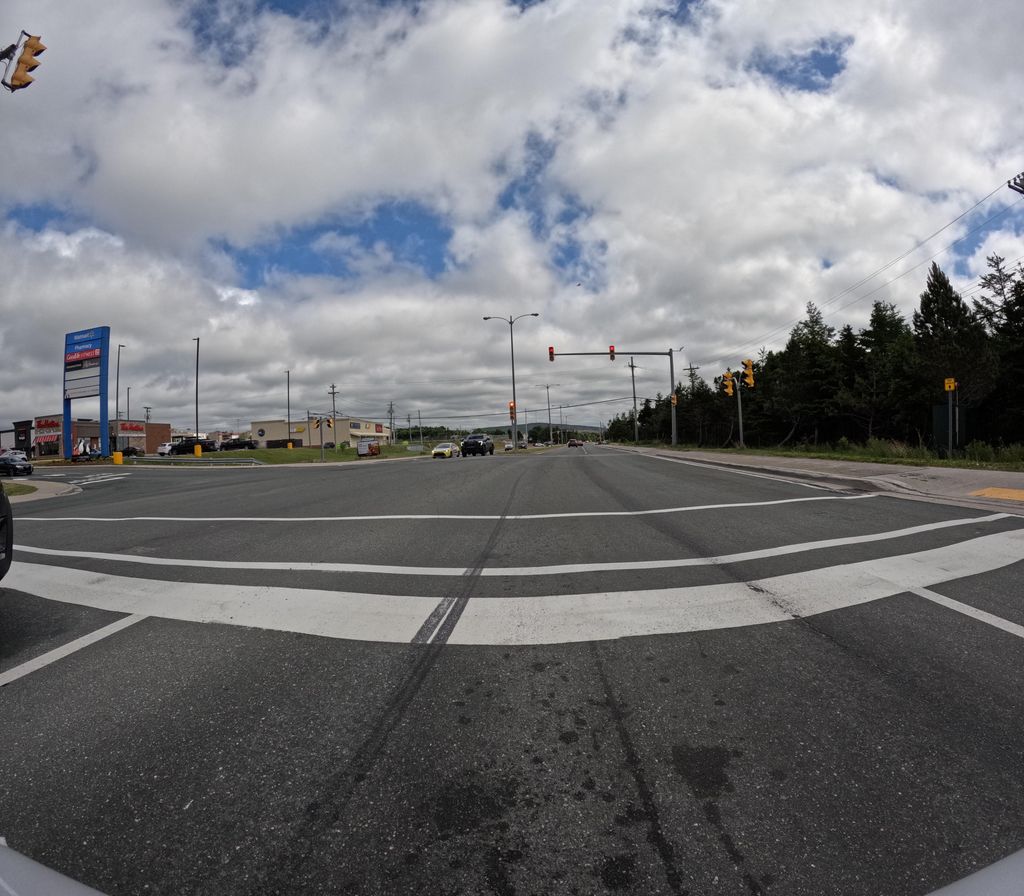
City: st_johns